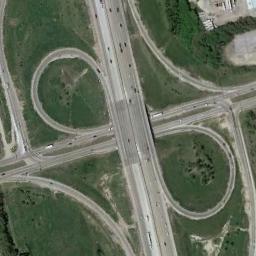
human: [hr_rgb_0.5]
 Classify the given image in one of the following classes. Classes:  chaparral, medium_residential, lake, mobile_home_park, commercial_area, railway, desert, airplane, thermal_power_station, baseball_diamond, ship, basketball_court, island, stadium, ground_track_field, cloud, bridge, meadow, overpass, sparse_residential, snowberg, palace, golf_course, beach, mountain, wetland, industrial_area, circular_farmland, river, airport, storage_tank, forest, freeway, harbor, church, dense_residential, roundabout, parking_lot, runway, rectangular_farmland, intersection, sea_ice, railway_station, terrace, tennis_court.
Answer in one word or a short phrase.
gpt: overpass